Question: Count the number of objects in the diagram.
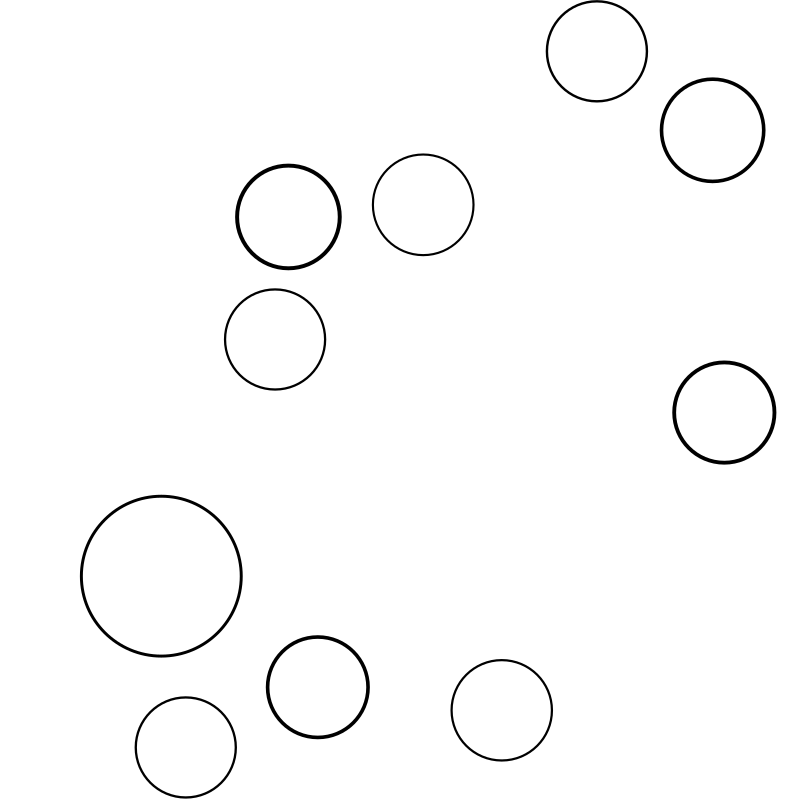
Answer: 10